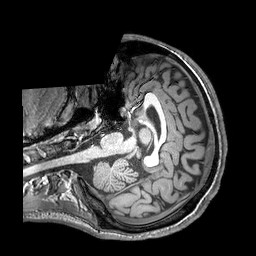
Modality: T1w
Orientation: axial
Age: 19
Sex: male
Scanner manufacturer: philips
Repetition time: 0.008931 s
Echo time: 0.0046 s